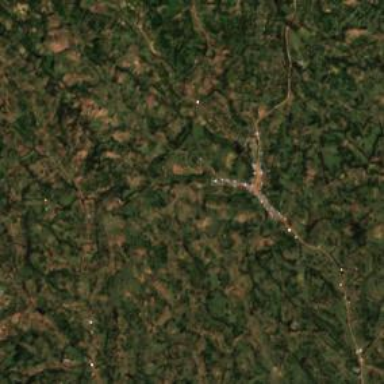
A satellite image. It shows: Small settlement known as hamlet.